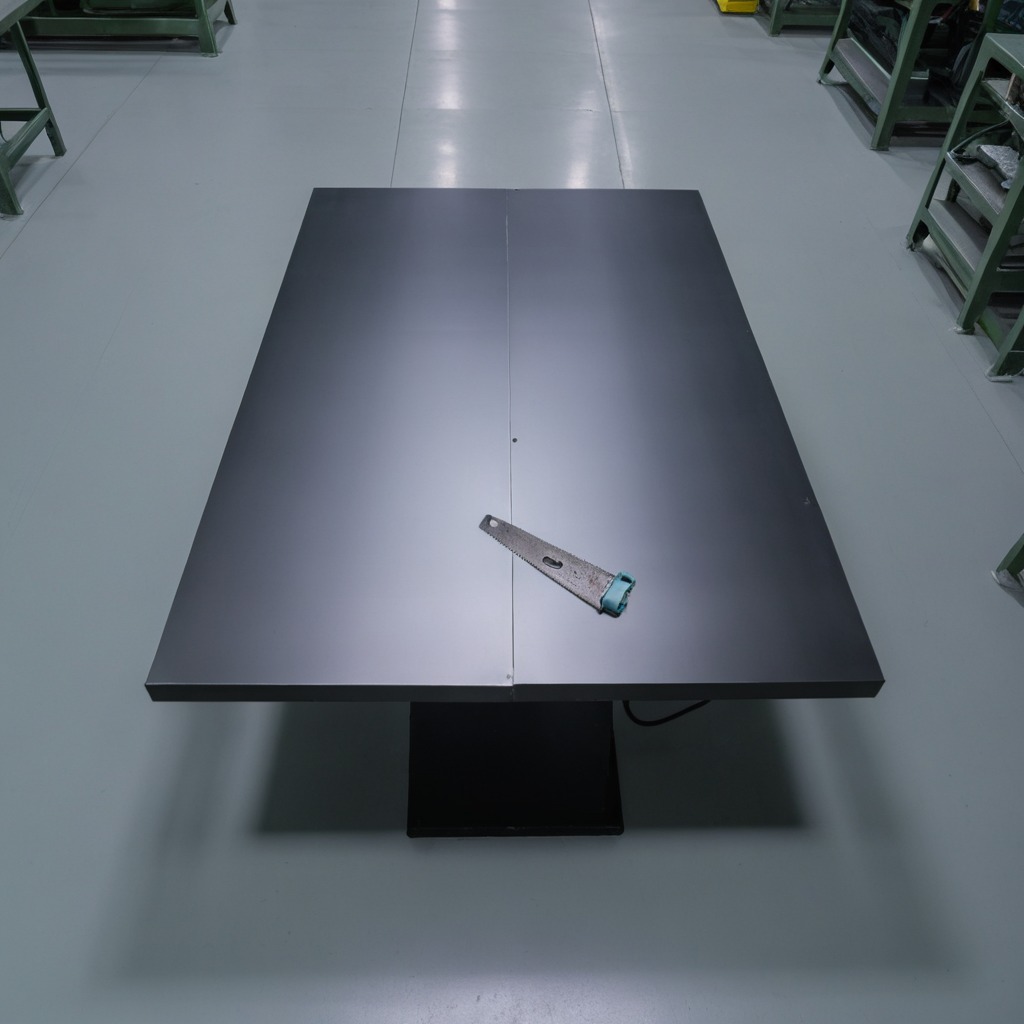
A metal saw is lying on a clean empty table in the evening soft directional lighting on the tabletop realistic grain studio-quality clarity centered framing